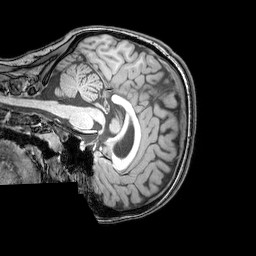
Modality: T1w
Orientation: sagittal
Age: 21
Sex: female
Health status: healthy
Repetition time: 0.081 s
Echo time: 0.037 s